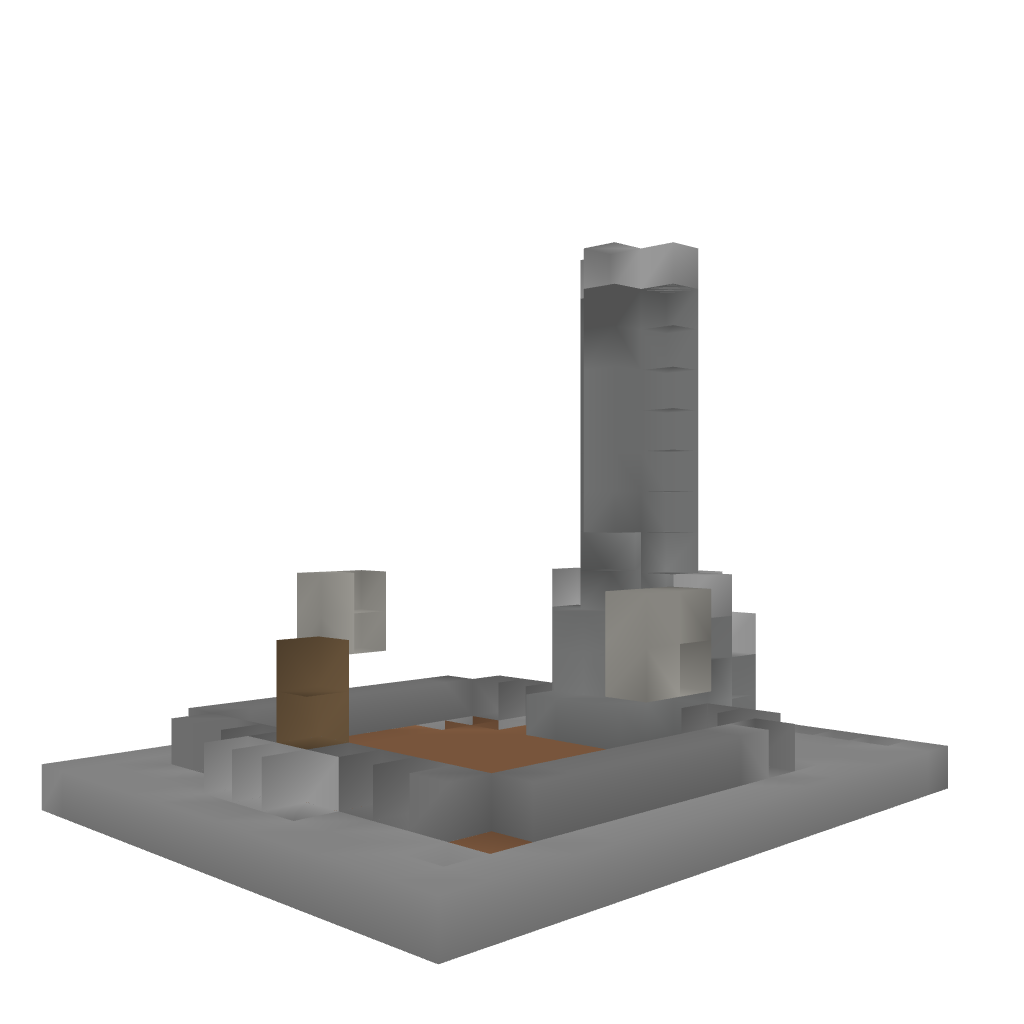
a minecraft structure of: Small Modern House